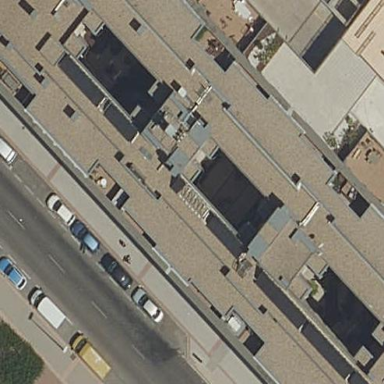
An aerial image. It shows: View of apartment building.